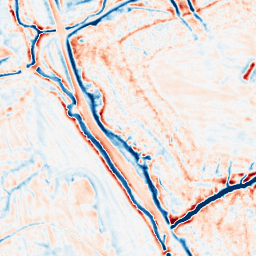
Category: edge_preserving
Decomposition family: bilateral
Decomposition parameters: d: 15
sigma_color: 25
sigma_space: 50
Upsampling method: bilinear
Upsampling parameters: scale: 2
Upsampling scale: 2